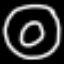
Label: donut